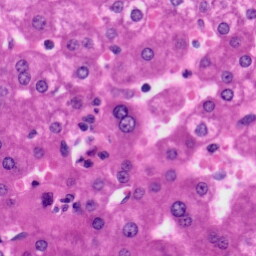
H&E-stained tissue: Liver